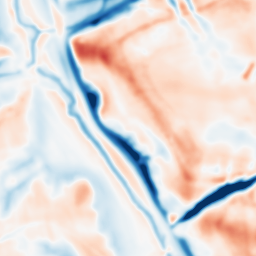
Category: multiscale
Decomposition family: dog_multiscale
Decomposition parameters: sigma_ratio: 1.4
n_scales: 5
base_sigma: 2
Upsampling method: sinc_hamming
Upsampling parameters: scale: 2
kernel_size: 8
Upsampling scale: 2